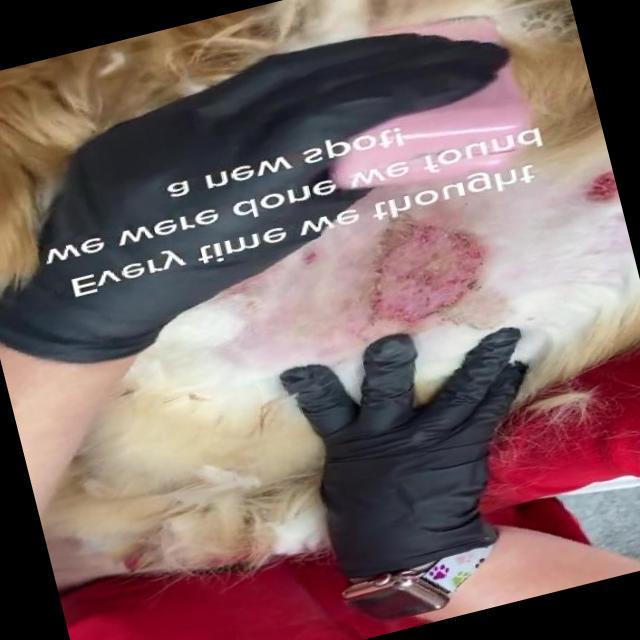
Canine dermatitis — inflammation of the skin presenting with erythema, pruritus, papules, and excoriation. May be allergic, contact, or atopic in origin.